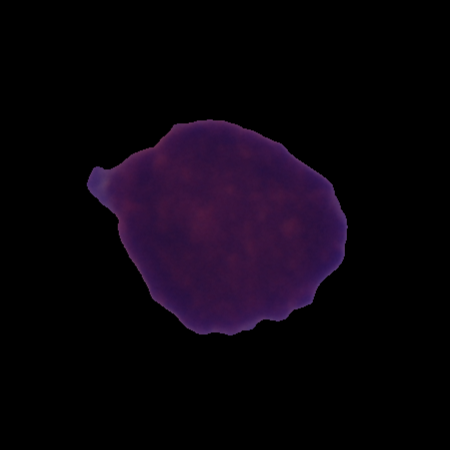
Label: cancer